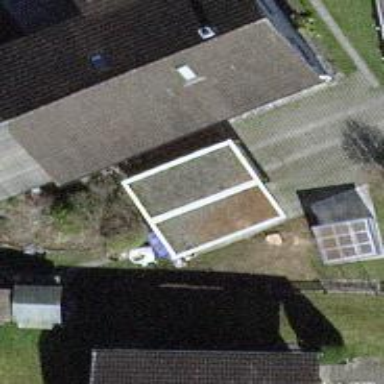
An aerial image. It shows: Garage.